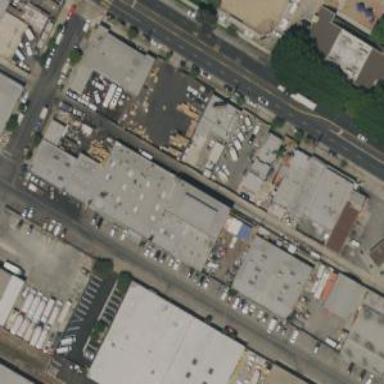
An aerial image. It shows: Warehouse.